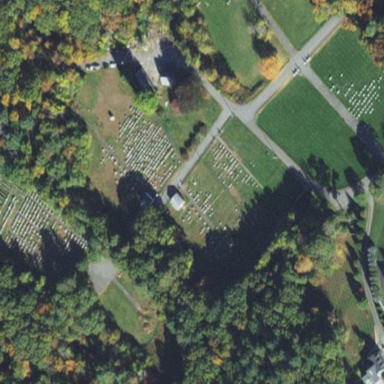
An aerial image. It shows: Cemetery with historic significance.